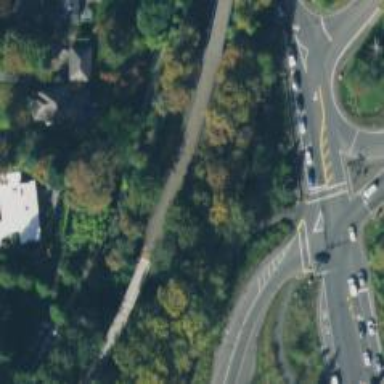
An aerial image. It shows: Asphalt cycleway.